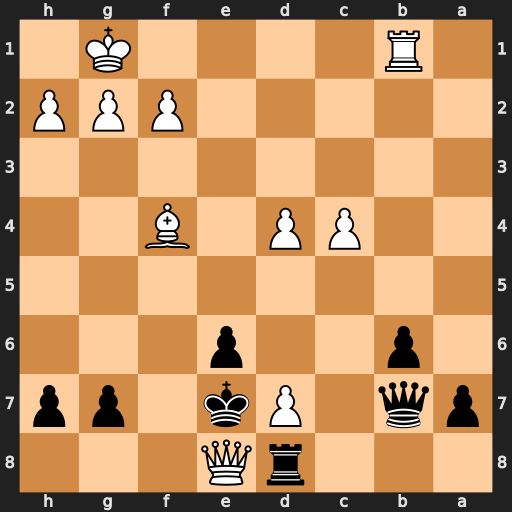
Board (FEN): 3rQ3/pq1Pk1pp/1p2p3/8/2PP1B2/8/5PPP/1R4K1
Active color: b
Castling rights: -
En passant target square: -
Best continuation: Rxe8 dxe8=Q+ Kxe8